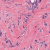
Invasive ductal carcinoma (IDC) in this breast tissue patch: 1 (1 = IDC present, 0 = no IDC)